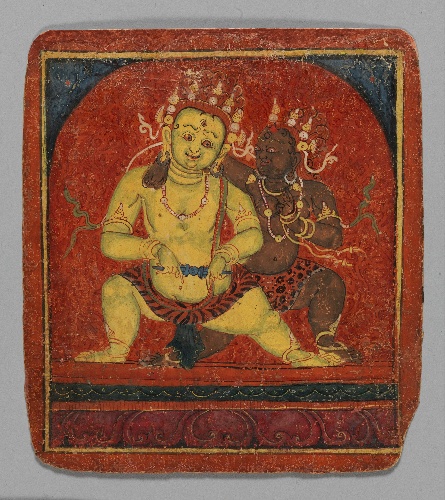
Date: early 15th century
Object type: Initiation card
Classification: Paintings
Medium: Opaque watercolor on paper
Culture: Tibet
Dimensions: Each 6 1/4 x 5 3/4 in. (16 x 14.5 cm)
Department: Asian Art
Credit line: Rogers Fund, 2000
Accession year: 2000
Repository: Metropolitan Museum of Art, New York, NY
Tags: Deities